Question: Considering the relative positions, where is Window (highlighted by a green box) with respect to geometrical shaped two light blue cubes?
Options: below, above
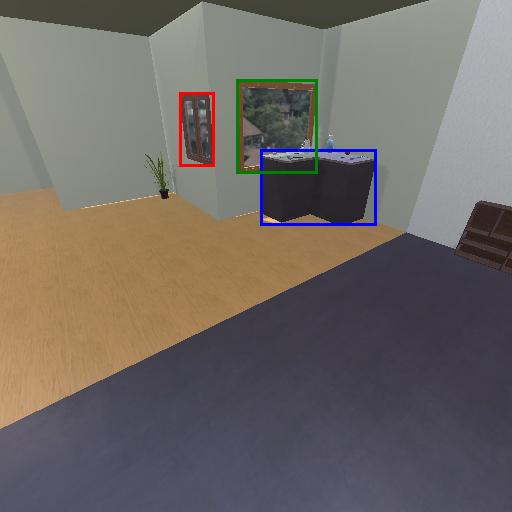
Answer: below